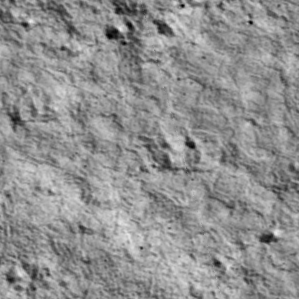
Label: non_frost